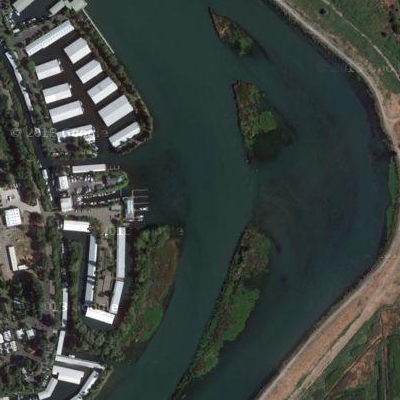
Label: RiverLake